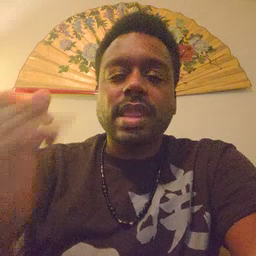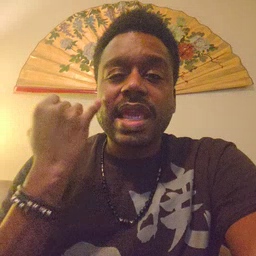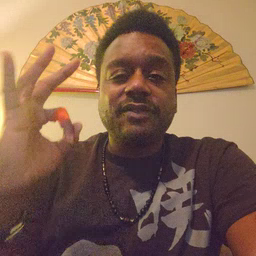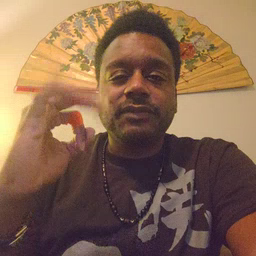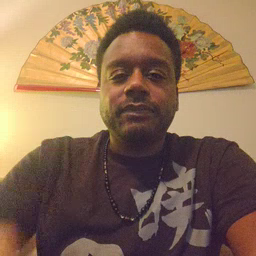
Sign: if